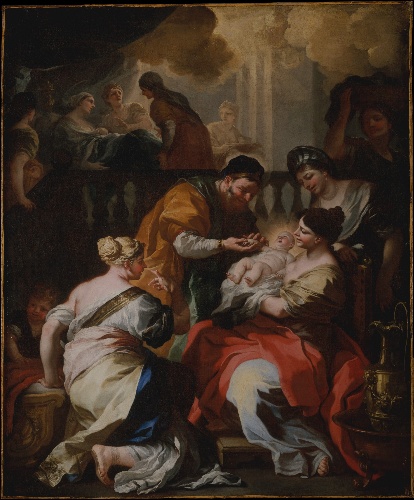
Title: The Birth of the Virgin
Artist: Francesco Solimena
Artist bio: Italian, Canale di Serino 1657–1747 Barra
Date: ca. 1690
Object type: Painting
Classification: Paintings
Medium: Oil on canvas
Dimensions: 80 1/2 x 67 1/4 in. (204.5 x 170.8 cm)
Department: European Paintings
Credit line: Rogers Fund, 1906
Accession year: 1907
Repository: Metropolitan Museum of Art, New York, NY
Tags: Men|Women|Birth|Virgin Mary|Infants